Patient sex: F
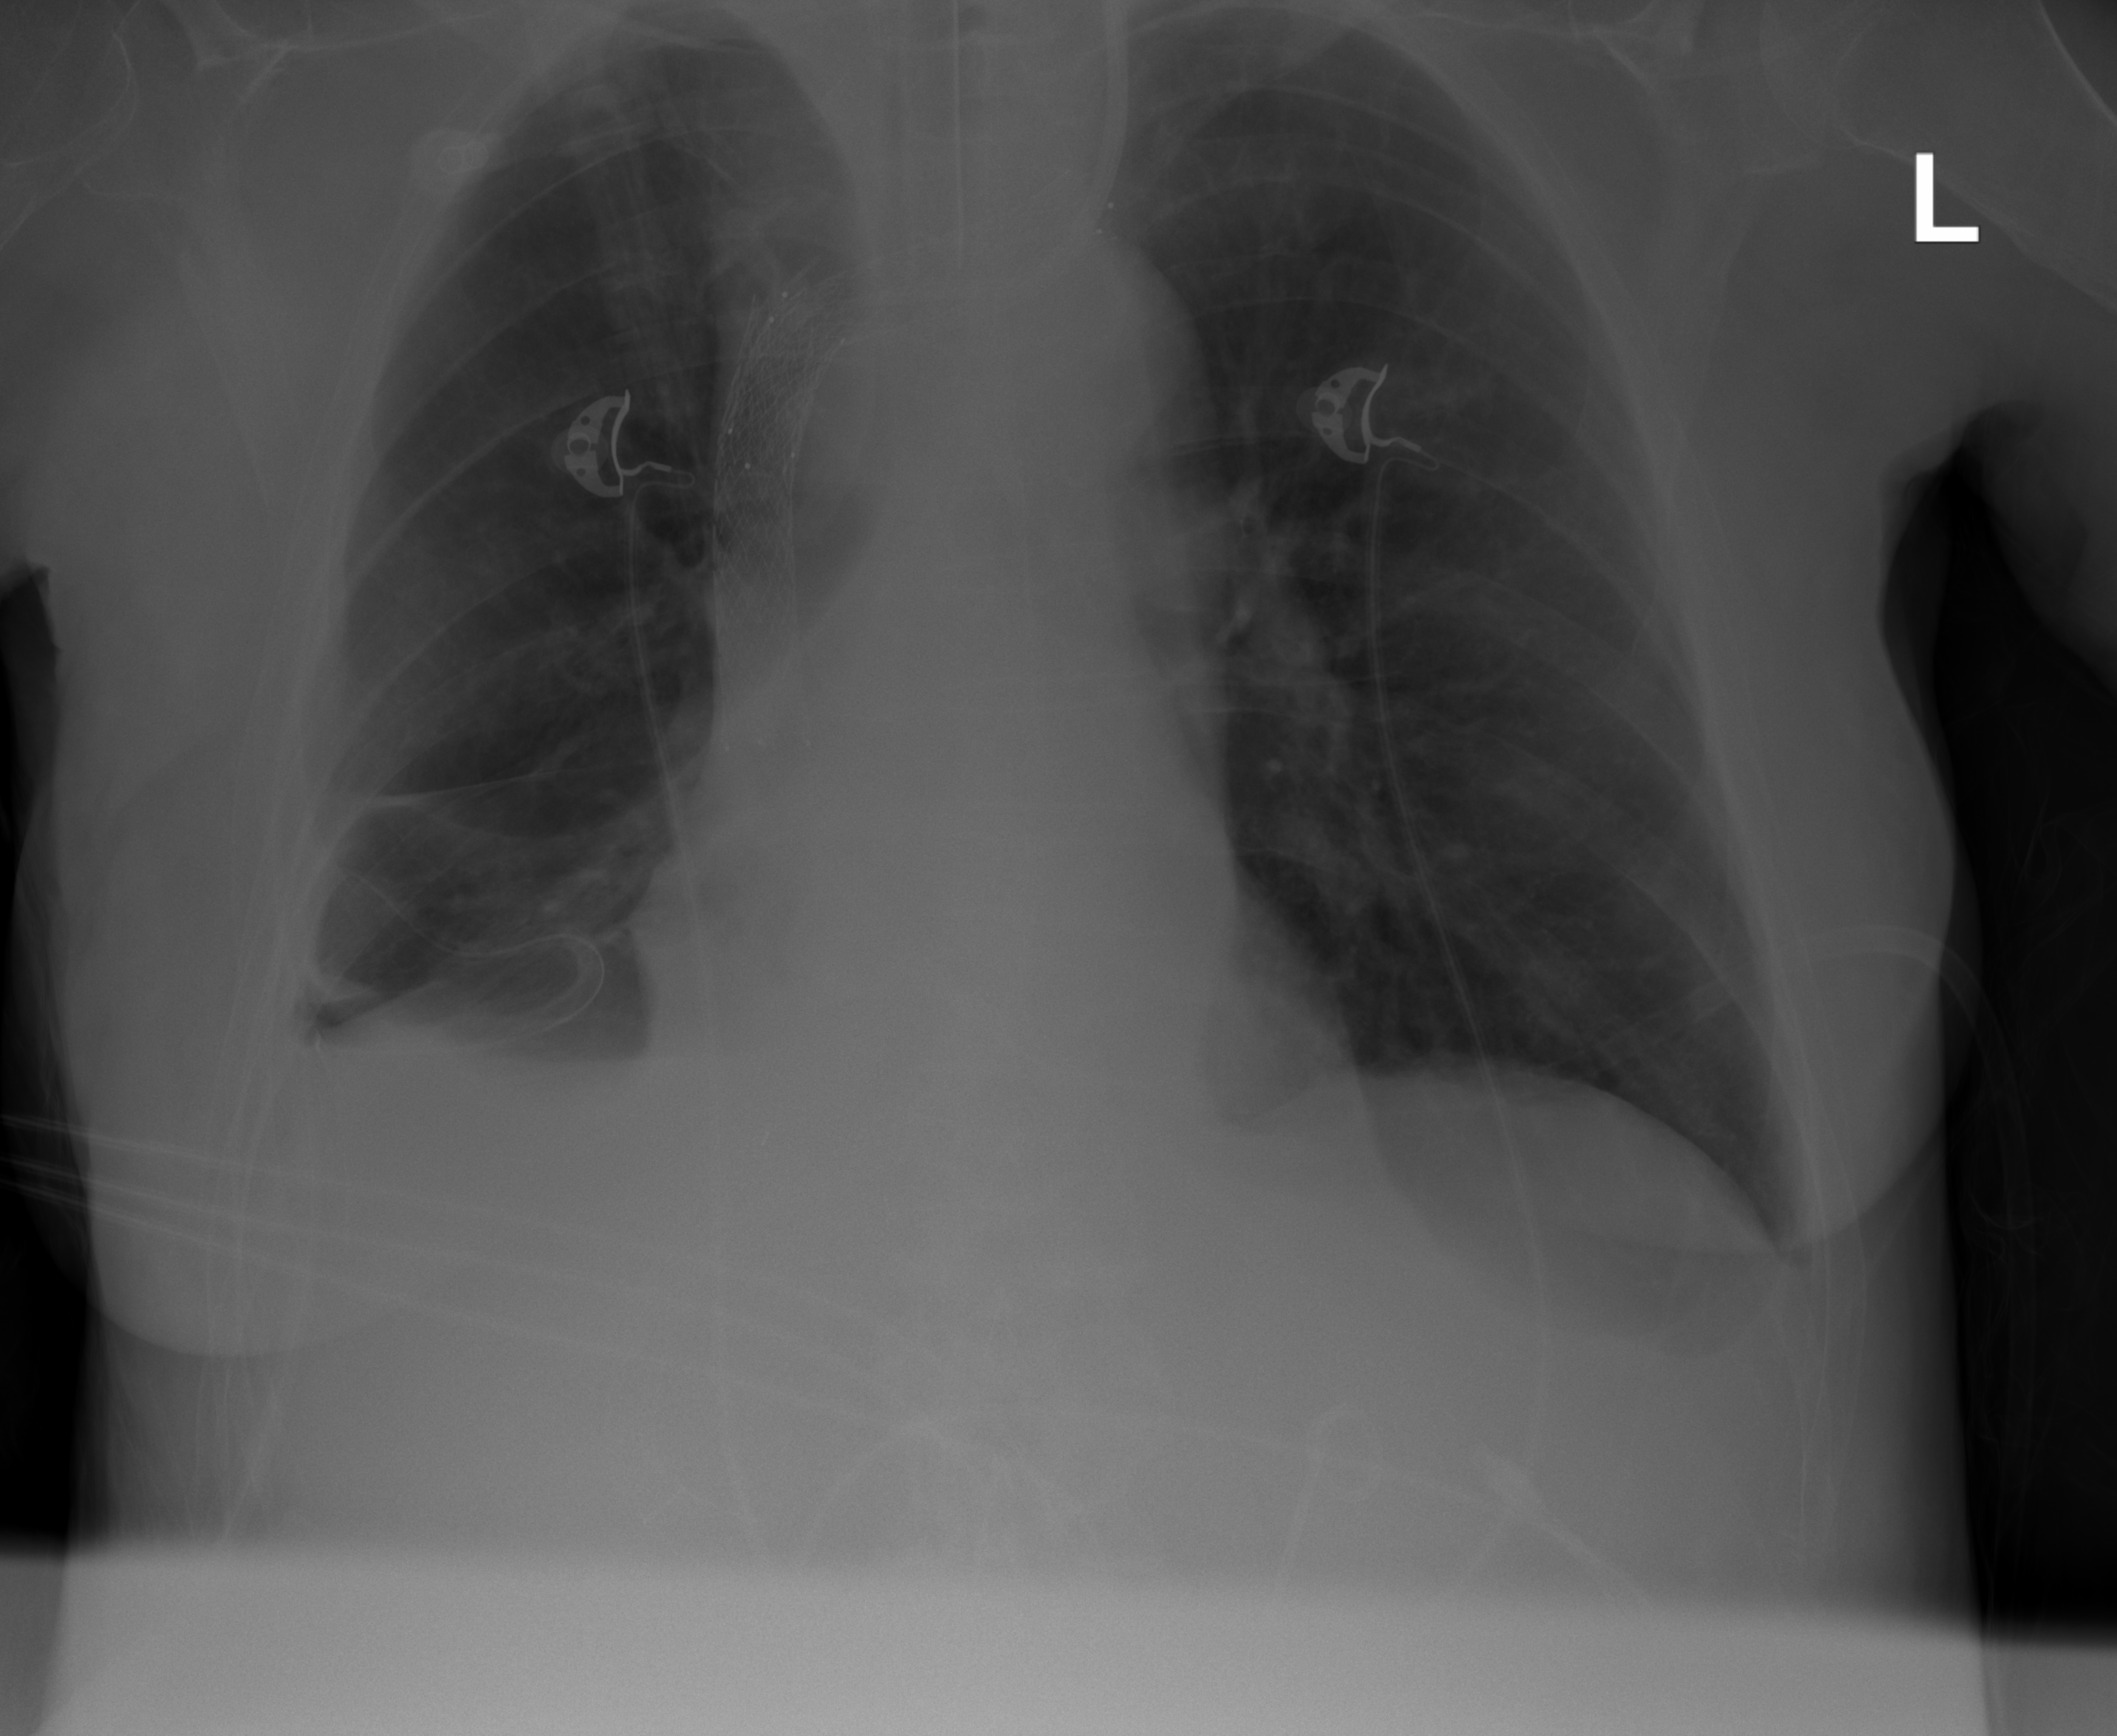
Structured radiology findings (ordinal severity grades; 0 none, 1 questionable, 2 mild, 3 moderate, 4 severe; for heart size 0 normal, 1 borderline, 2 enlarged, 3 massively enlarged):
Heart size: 0
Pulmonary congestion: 0
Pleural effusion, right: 2
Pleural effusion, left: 2
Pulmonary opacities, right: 0
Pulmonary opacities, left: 0
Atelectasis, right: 2
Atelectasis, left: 0